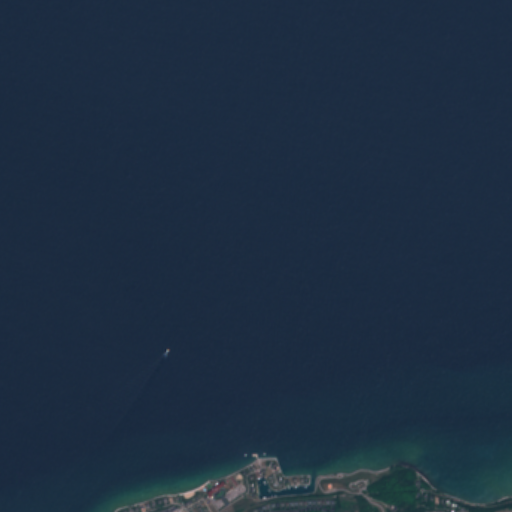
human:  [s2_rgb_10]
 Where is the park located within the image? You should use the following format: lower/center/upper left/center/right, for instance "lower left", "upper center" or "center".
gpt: The park is located in the lower right of the image.
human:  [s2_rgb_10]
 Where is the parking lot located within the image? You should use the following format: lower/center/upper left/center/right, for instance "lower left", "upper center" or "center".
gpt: The parking lot is located in the lower right of the image.
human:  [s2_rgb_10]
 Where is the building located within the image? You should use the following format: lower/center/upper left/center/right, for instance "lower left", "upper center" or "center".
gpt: The building is located in the lower of the image.
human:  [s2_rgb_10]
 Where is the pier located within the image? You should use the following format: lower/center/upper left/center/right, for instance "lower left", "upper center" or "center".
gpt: The pier is located in the lower center of the image.
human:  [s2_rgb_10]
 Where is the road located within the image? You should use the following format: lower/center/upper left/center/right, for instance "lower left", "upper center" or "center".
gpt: The road is located in the lower of the image.
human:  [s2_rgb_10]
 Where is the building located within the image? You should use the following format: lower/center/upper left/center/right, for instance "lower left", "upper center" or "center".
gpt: The building is located in the lower of the image.
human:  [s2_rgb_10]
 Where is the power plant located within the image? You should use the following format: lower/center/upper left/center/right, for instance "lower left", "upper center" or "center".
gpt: There is no power plant in the image.